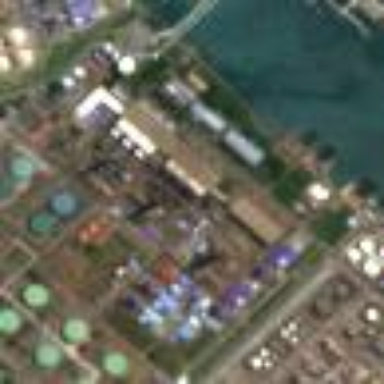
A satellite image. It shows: Industrial area with power plant generating 2222 MW of electricity.